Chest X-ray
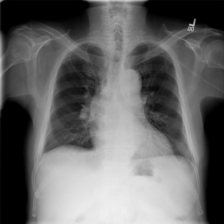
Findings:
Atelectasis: negative
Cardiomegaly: negative
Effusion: negative
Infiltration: negative
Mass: negative
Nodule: negative
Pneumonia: negative
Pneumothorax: negative
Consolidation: negative
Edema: negative
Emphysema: negative
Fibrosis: negative
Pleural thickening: negative
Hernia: negative